Question: How would I elegantly achieve multiline text that includes a combination of links, plain text, and formatted words? Right now, all I can think of is breaking each word into a token and displaying/positioning it differently (UILabel, UIButton, etc), however, this is terribly inefficient. Here is an example of what I am trying to achieve from the comments feature in Instagram.

Notice, formatted link to user name, indented multiline text, and possibility of inline links to hashtags.
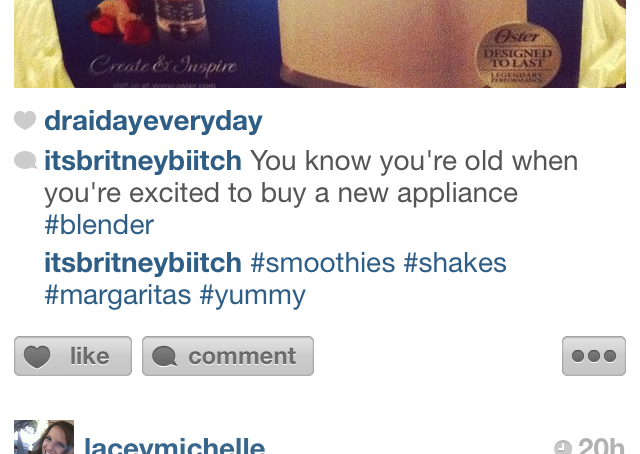
Answer: So I was able to implement something very similar using <URL>
It was simple to import/implement. I am using the code as a static library in my ARC project.
The following are the core components:
- I use a method to set the style for my cell's 'FTCoreTextView''''
(NSArray *)getCoreTextStyle{
NSMutableArray *result = [NSMutableArray array];
FTCoreTextStyle *defaultStyle = [FTCoreTextStyle new];
defaultStyle.name = FTCoreTextTagDefault; //though the default name is already set to FTCoreTextTagDefault
defaultStyle.font = [UIFont fontWithName:@"Helvetica Neue" size:14.f];
defaultStyle.textAlignment = FTCoreTextAlignementLeft;
[result addObject:defaultStyle];
FTCoreTextStyle *linkStyle = [defaultStyle copy];
linkStyle.name = FTCoreTextTagLink;
linkStyle.color = [UIColor blueColor];//[del colorWithHexString:@"3aa98"];
linkStyle.font = [UIFont fontWithName:@"Helvetica Neue" size:14.f];
[result addObject:linkStyle];
return result;
}
'''
- Then in your cell you would set the text for the view, assign a delegate, etc. (My 'FTCoreTextView' overrides a plain 'IBOutlet' for a 'UIView')'''
[myFTTView setDelegate:self];
[myFTTView addStyles:[self getCoreTextStyle]];
[myFTTView setText:[self parseLinks:text]];
[myFTTView setNeedsDisplay];
'''
- Parse links is a method i separately define to search for hashtags and usernames and then set a style when they are found (this code is rough and leaves much to be improved. I am considering switching to <URL>'''
-(NSString *) parseLinks: (NSString *)cap{
NSArray *split = [cap componentsSeparatedByString:@" "];
NSMutableArray *words = [[NSMutableArray alloc] initWithArray:split];
for (NSString *word in split){
if([word hasPrefix:@"#"] || [word hasPrefix:@"@"]){
NSString *reformat = [NSString stringWithFormat:@"%@%@|%@%@", hashlink,word, word, endhashlink];
[words replaceObjectAtIndex:[split indexOfObject:word] withObject:reformat];
}
}
return [words componentsJoinedByString:@" "];
}
'''
- Last but not least, the method called after a tag/username is clicked'''
- (void)coreTextView:(FTCoreTextView *)acoreTextView receivedTouchOnData:(NSDictionary *)data {
NSString *key = [data objectForKey:@"url"];
if([key hasPrefix:@"#"]){
//do something for tag
}
else{
//do something for user.
}
return;
}
'''